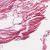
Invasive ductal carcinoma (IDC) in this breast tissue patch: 0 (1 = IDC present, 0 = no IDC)